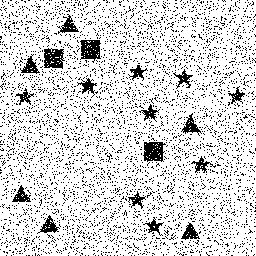
Squares: 3
Triangles: 6
Stars: 9
Total shapes: 18